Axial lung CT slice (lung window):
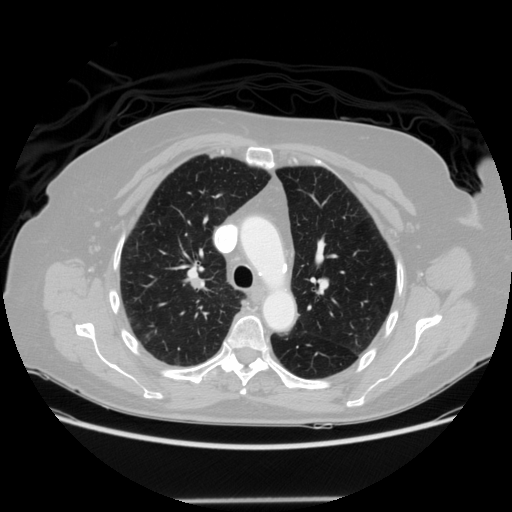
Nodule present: no